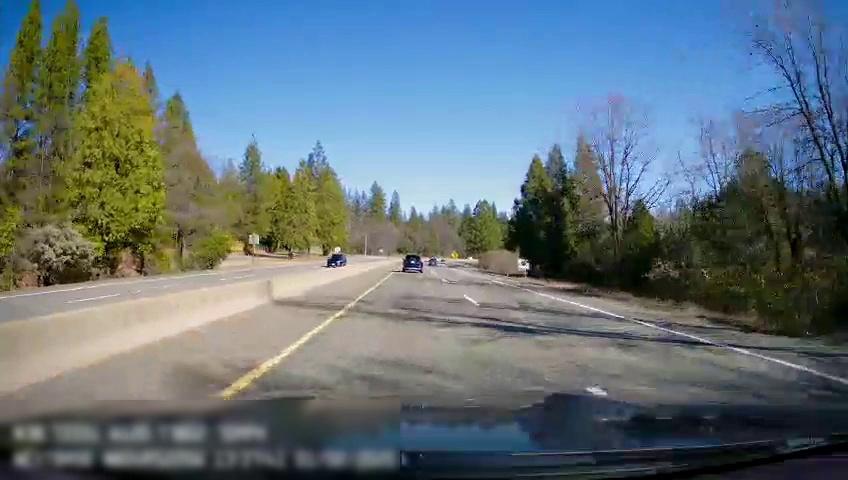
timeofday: Day
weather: Sunny
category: Drivable Space
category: Drivable Space
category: Vehicles | SUV
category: Vehicles | Car
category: Lanes | Current Lane
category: Lanes | Current Lane
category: Lanes | Alternate Lane
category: Lanes | Opposite Lane
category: Lanes | Opposite Lane